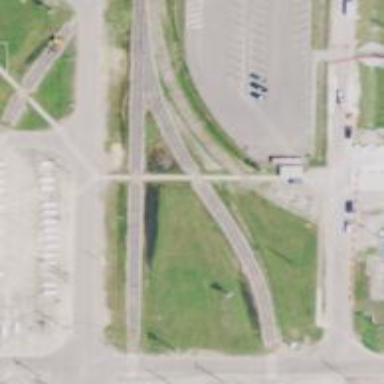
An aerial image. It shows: Railway crossing.